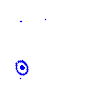
Particle: pion